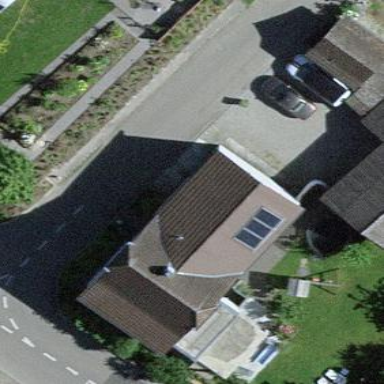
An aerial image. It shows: Residential building.